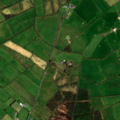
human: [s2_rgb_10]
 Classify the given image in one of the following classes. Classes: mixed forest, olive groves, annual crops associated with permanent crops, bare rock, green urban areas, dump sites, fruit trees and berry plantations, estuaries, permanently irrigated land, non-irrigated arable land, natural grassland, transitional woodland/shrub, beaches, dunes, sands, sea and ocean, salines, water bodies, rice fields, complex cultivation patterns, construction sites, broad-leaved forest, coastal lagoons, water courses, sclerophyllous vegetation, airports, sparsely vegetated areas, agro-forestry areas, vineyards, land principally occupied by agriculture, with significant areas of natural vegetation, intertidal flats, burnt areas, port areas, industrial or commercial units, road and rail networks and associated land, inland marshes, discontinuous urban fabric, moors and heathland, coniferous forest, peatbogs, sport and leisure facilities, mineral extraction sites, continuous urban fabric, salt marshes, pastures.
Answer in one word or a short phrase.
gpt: pastures